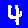
Digit: 4